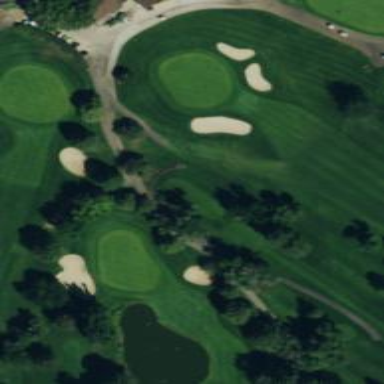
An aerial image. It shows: Track noted as Golf Cart path.